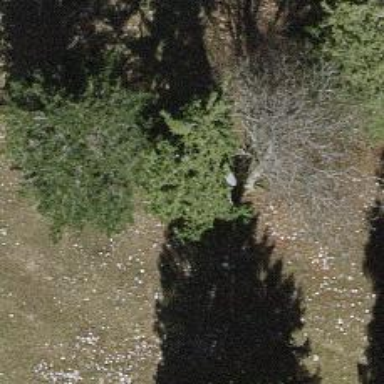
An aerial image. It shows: Single tag "natural: tree."